Question: I have a few pictures, i know their position and size... How do I place my images in one ImageView? (as shown in the picture below)

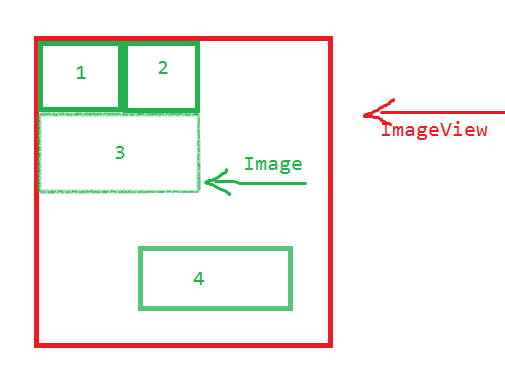
Answer: you have two options:
1. create a relative layout, include 4 images views and set one image to each bitmap
2. that's a bit more complex, use Bitmap.createBitmap(int width, int height, Bitmap.Config config); to create a mutable bitmap with the size you want, create a new canvas with new Canvas(bitmap); to create a canvas into that bitmap, and use canvas.drawBitmap(...) to draw the 4 bitmaps into the final one.